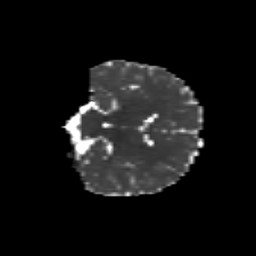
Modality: MD
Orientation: coronal
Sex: female
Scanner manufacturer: siemens
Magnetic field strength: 3 T
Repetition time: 5 s
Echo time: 0.071 s